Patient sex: M
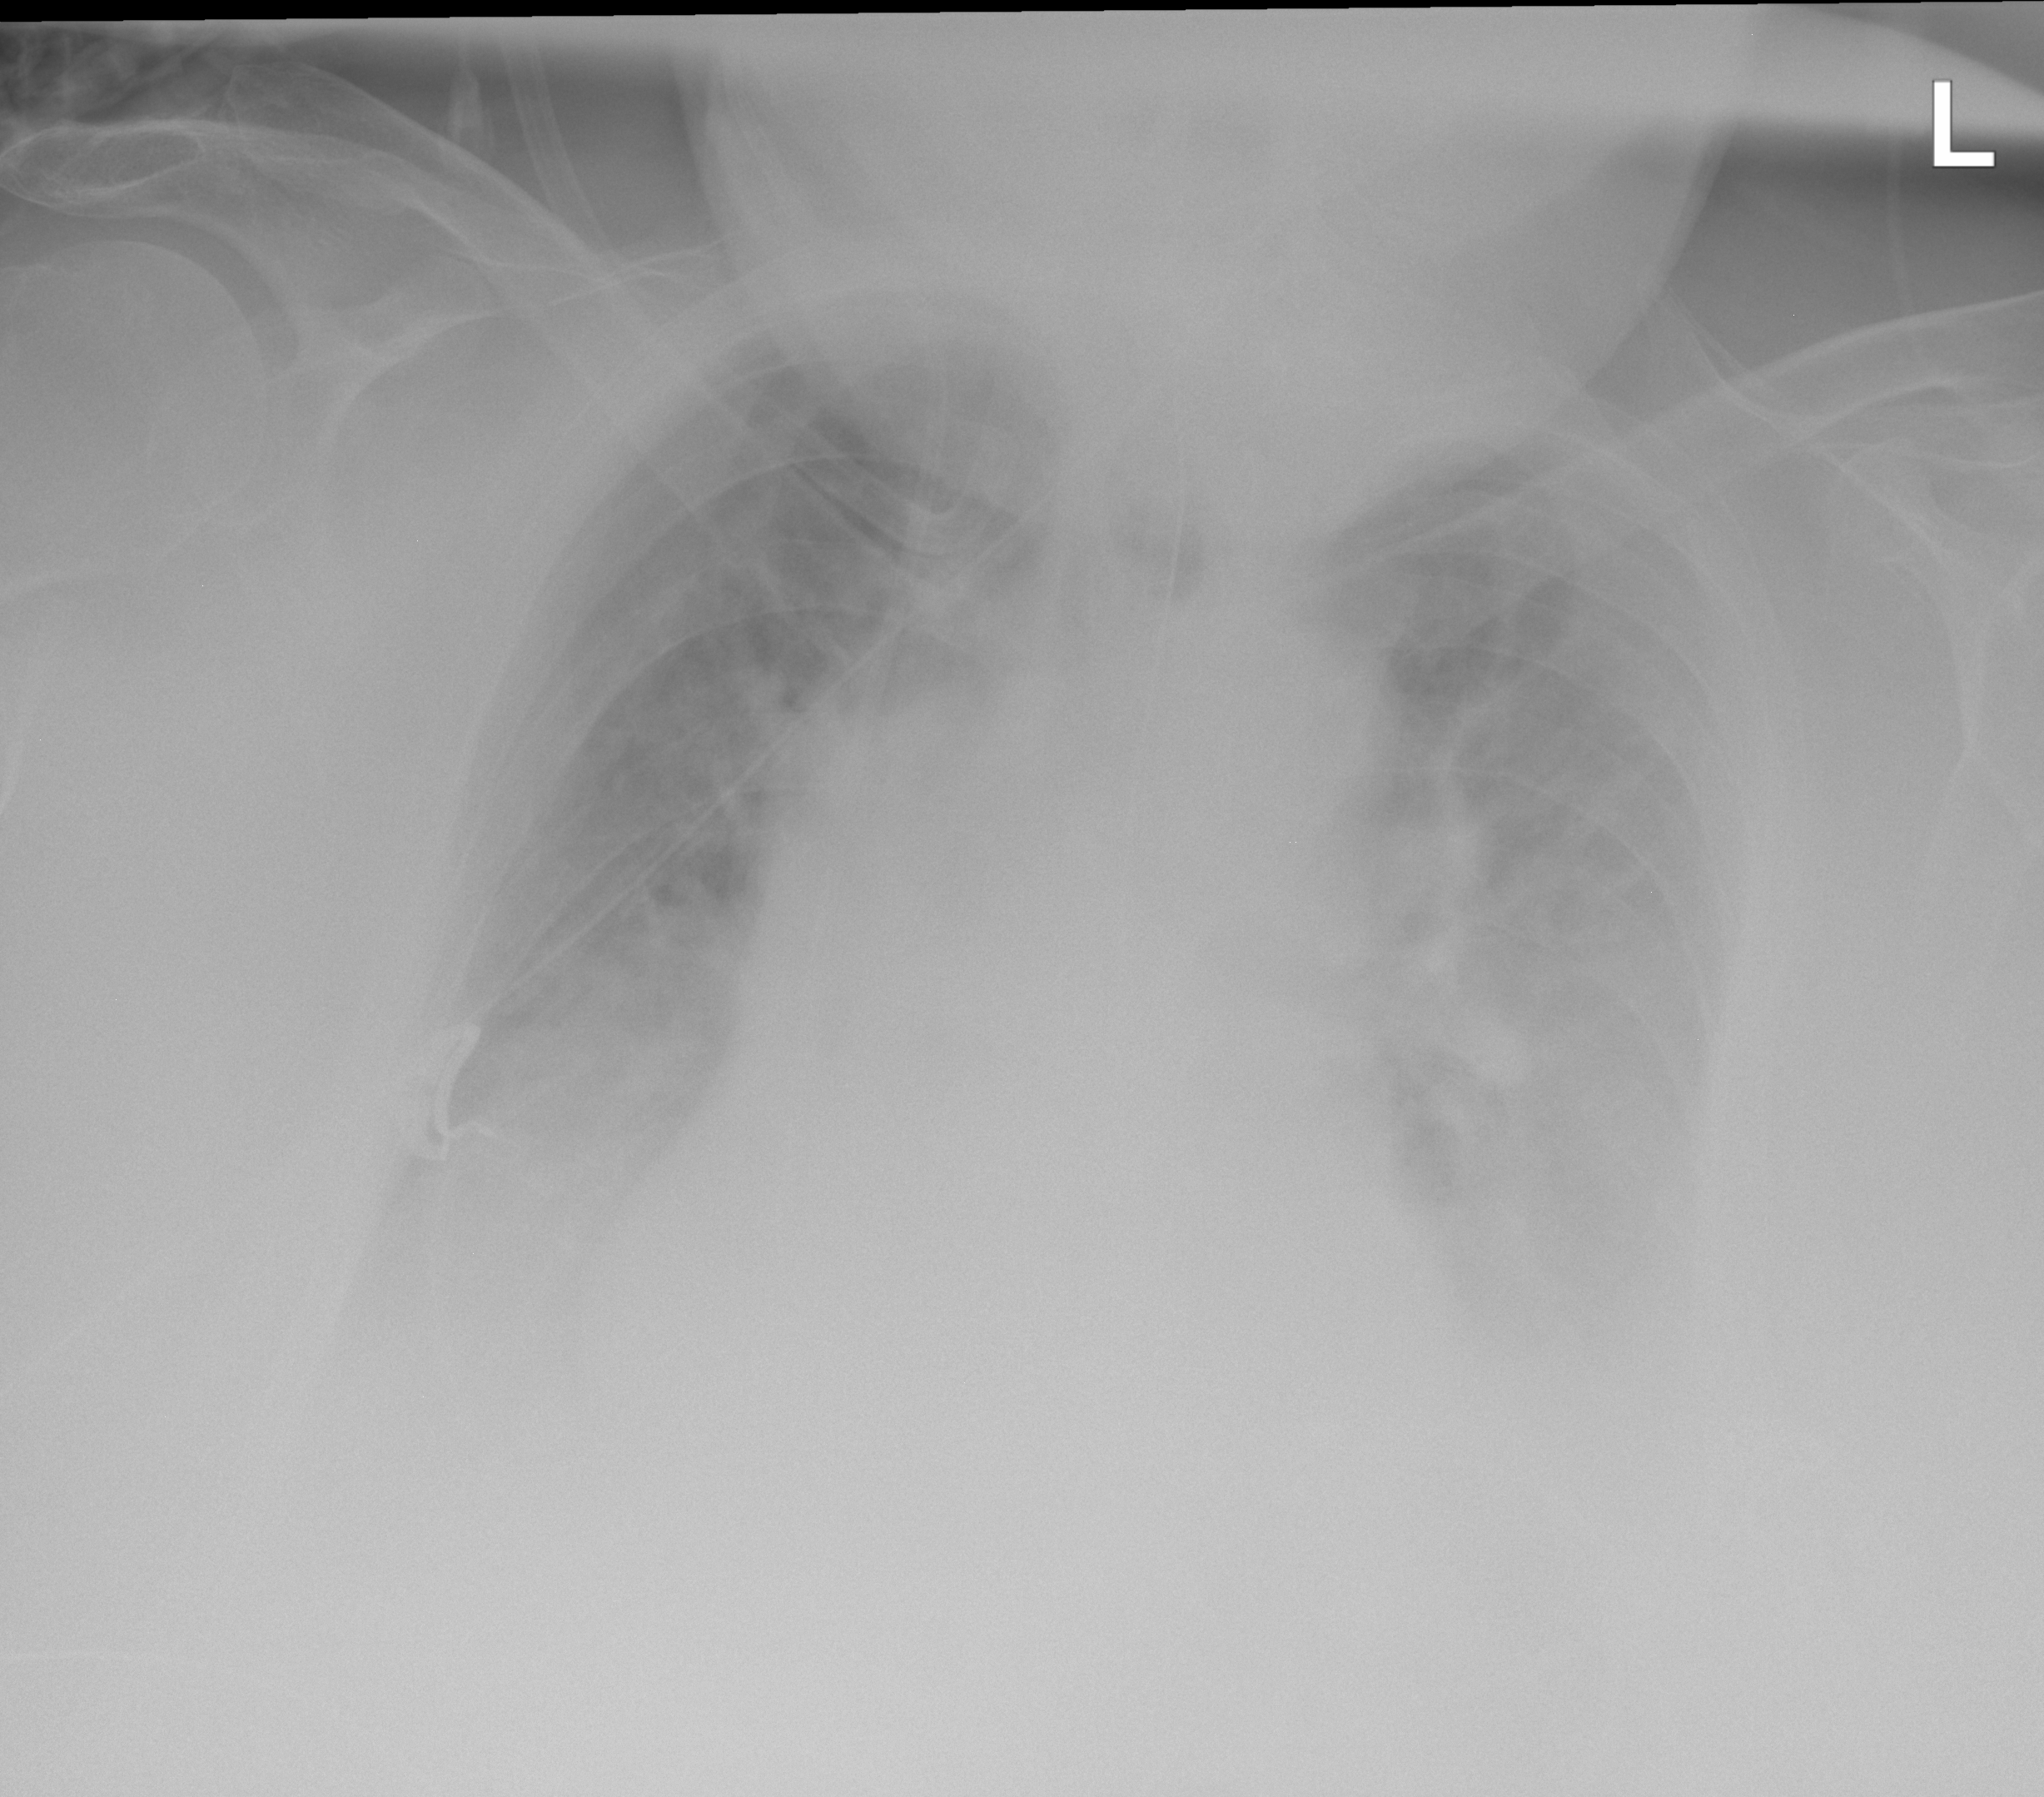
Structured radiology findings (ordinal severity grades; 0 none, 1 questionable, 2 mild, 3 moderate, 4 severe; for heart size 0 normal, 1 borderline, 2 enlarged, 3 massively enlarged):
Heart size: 2
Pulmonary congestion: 2
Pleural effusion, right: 2
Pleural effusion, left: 2
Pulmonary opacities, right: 0
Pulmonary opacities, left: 0
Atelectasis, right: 2
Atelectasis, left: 2